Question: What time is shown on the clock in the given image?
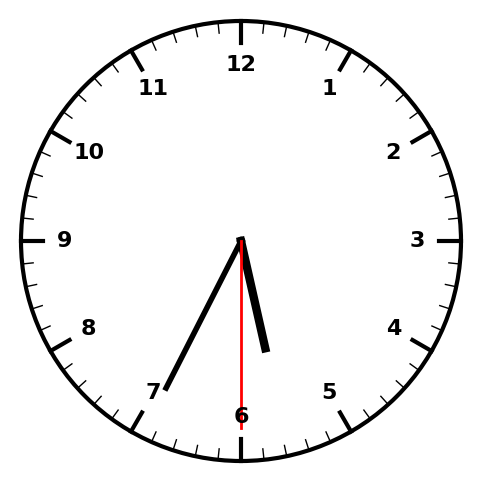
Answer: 05:34:30